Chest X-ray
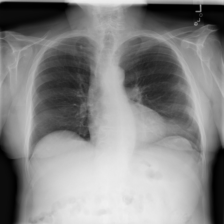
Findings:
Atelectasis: negative
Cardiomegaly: negative
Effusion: negative
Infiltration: negative
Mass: negative
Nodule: negative
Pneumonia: negative
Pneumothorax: negative
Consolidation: negative
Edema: negative
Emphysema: negative
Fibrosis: negative
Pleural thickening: negative
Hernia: negative